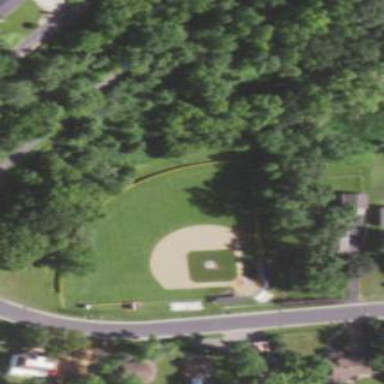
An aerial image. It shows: Baseball pitch for leisure land.